Interaction volume radius: 5 \u00c5
Interaction volume height: 40 \u00c5
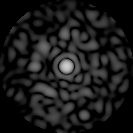
Disorder parameter: 0.8142